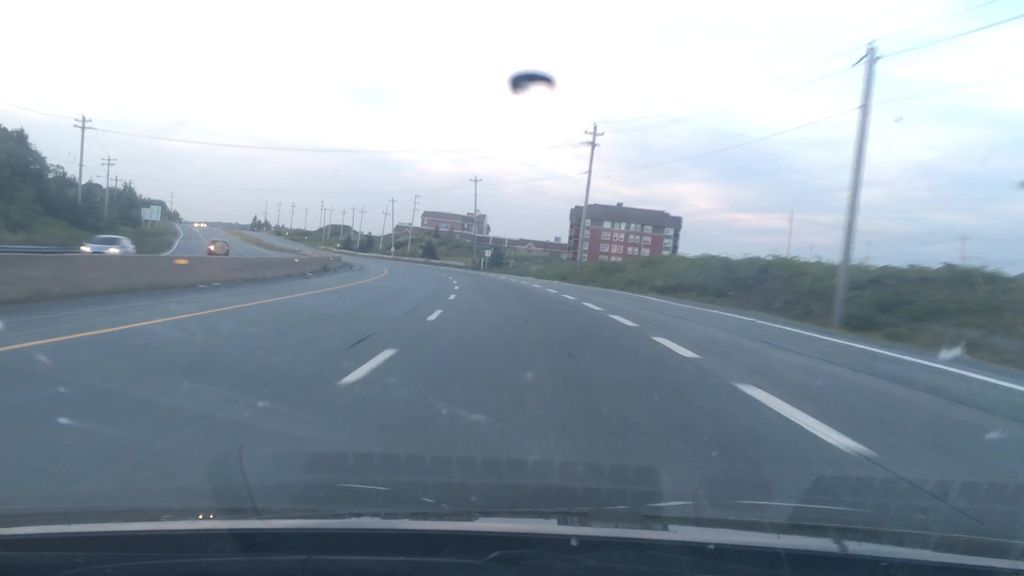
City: halifax